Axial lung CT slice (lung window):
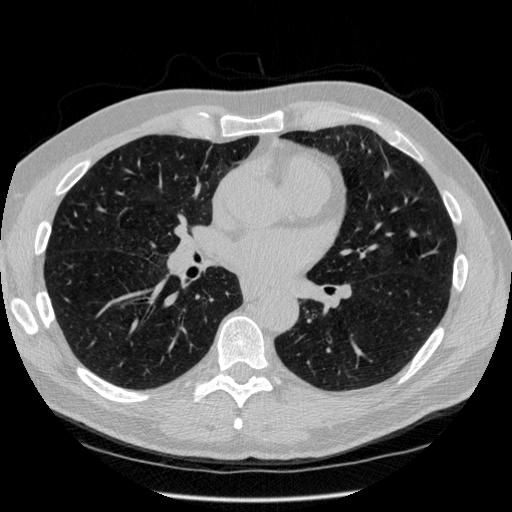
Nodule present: no